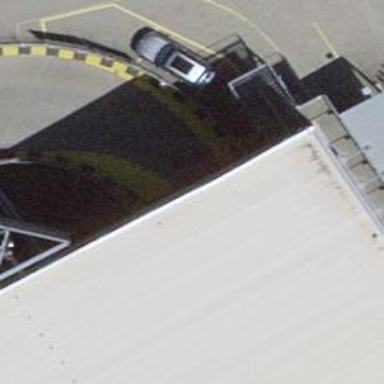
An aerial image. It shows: Parking entrance.